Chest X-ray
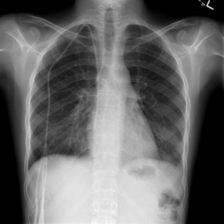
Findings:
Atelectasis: negative
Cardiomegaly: negative
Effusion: negative
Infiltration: negative
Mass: negative
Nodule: negative
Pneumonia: negative
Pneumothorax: negative
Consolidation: negative
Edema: negative
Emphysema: negative
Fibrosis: negative
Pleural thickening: negative
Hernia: negative